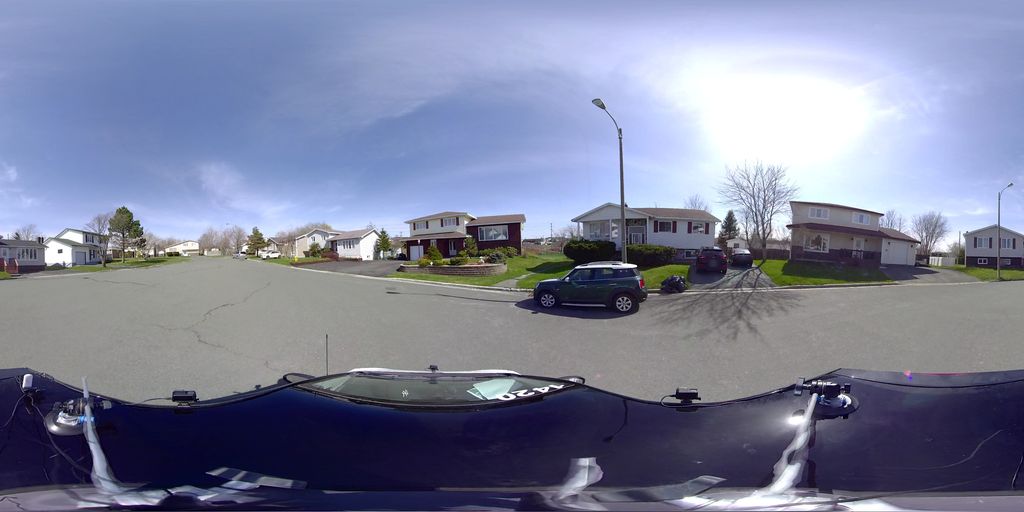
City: st_johns